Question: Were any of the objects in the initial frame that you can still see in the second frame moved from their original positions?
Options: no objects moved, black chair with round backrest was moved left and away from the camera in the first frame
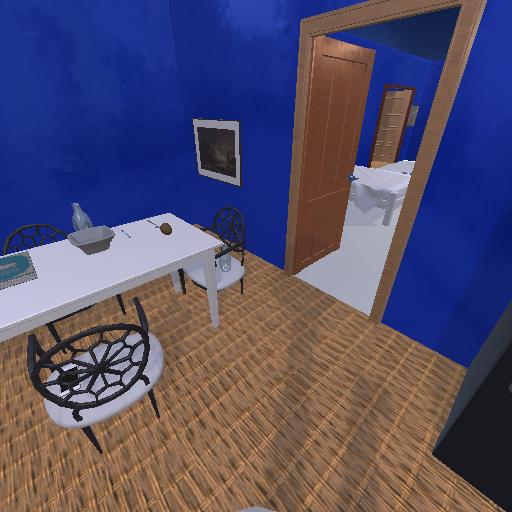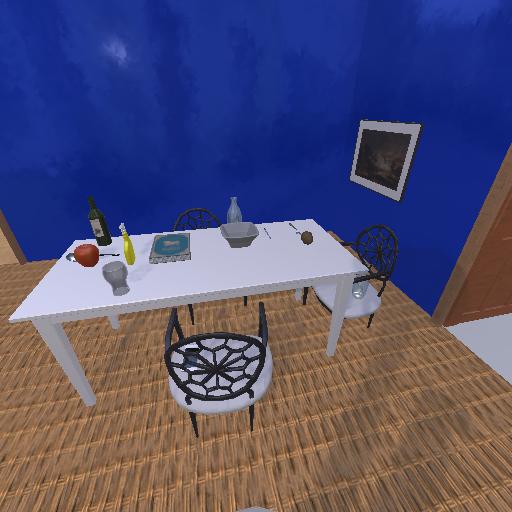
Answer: no objects moved